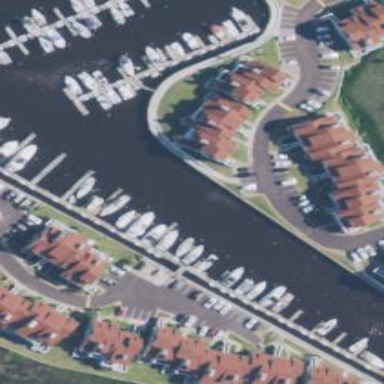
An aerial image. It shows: Marina on the dock by the waterway.